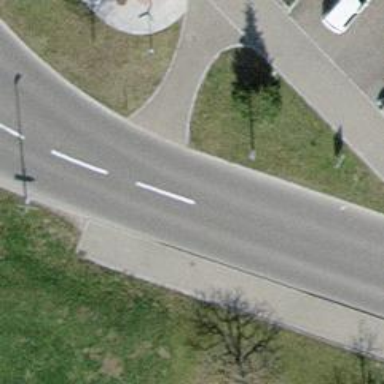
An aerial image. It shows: Unmarked crossing on the road.